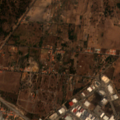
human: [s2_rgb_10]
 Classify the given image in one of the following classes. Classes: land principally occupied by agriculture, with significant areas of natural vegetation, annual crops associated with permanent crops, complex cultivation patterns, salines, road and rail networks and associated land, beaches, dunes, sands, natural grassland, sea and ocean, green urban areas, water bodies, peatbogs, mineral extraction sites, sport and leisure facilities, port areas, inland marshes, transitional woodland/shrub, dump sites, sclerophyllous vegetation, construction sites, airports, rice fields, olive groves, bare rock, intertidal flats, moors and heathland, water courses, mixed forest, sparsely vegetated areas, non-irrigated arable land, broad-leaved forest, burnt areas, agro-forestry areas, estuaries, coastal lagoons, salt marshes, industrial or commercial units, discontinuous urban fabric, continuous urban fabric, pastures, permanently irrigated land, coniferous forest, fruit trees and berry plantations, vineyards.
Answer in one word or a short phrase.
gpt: discontinuous urban fabric, industrial or commercial units, non-irrigated arable land, complex cultivation patterns, agro-forestry areas, mixed forest